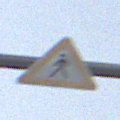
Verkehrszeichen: FussgaengerRechts
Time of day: MorningAfternoon
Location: Outdoor (Nature)
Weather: PartlyCloudy
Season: NotSpecified
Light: Natural